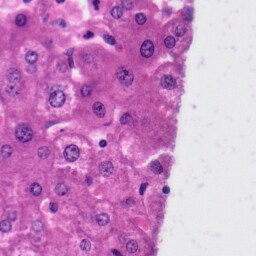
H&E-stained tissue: Liver